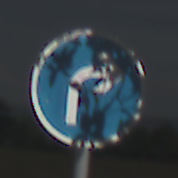
Verkehrszeichen: VorgeschriebeneFahrtrichtungRechts
Umgebung: Outdoor, Nature
Tageszeit: Midday
Wetter: PartlyCloudy
Licht: Natural
Jahreszeit: NotSpecified
Kontrast: MediumContrast